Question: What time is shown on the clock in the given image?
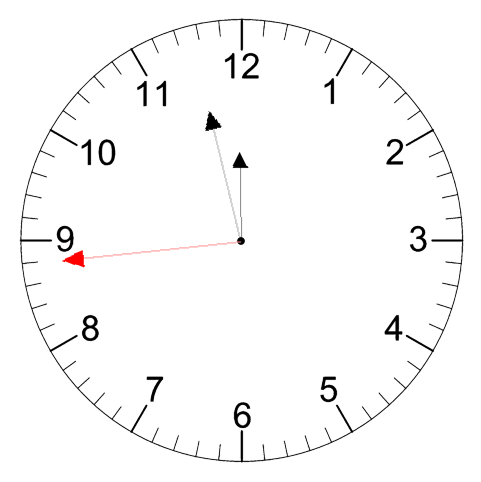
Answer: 11:57:44